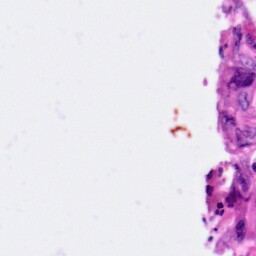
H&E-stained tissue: Pancreatic